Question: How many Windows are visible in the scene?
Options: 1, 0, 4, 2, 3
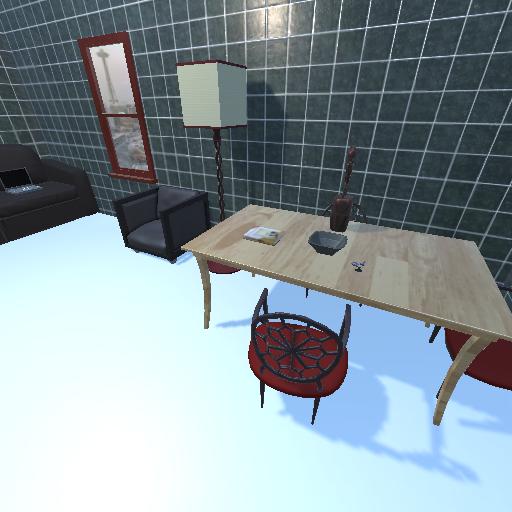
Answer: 1